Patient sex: F
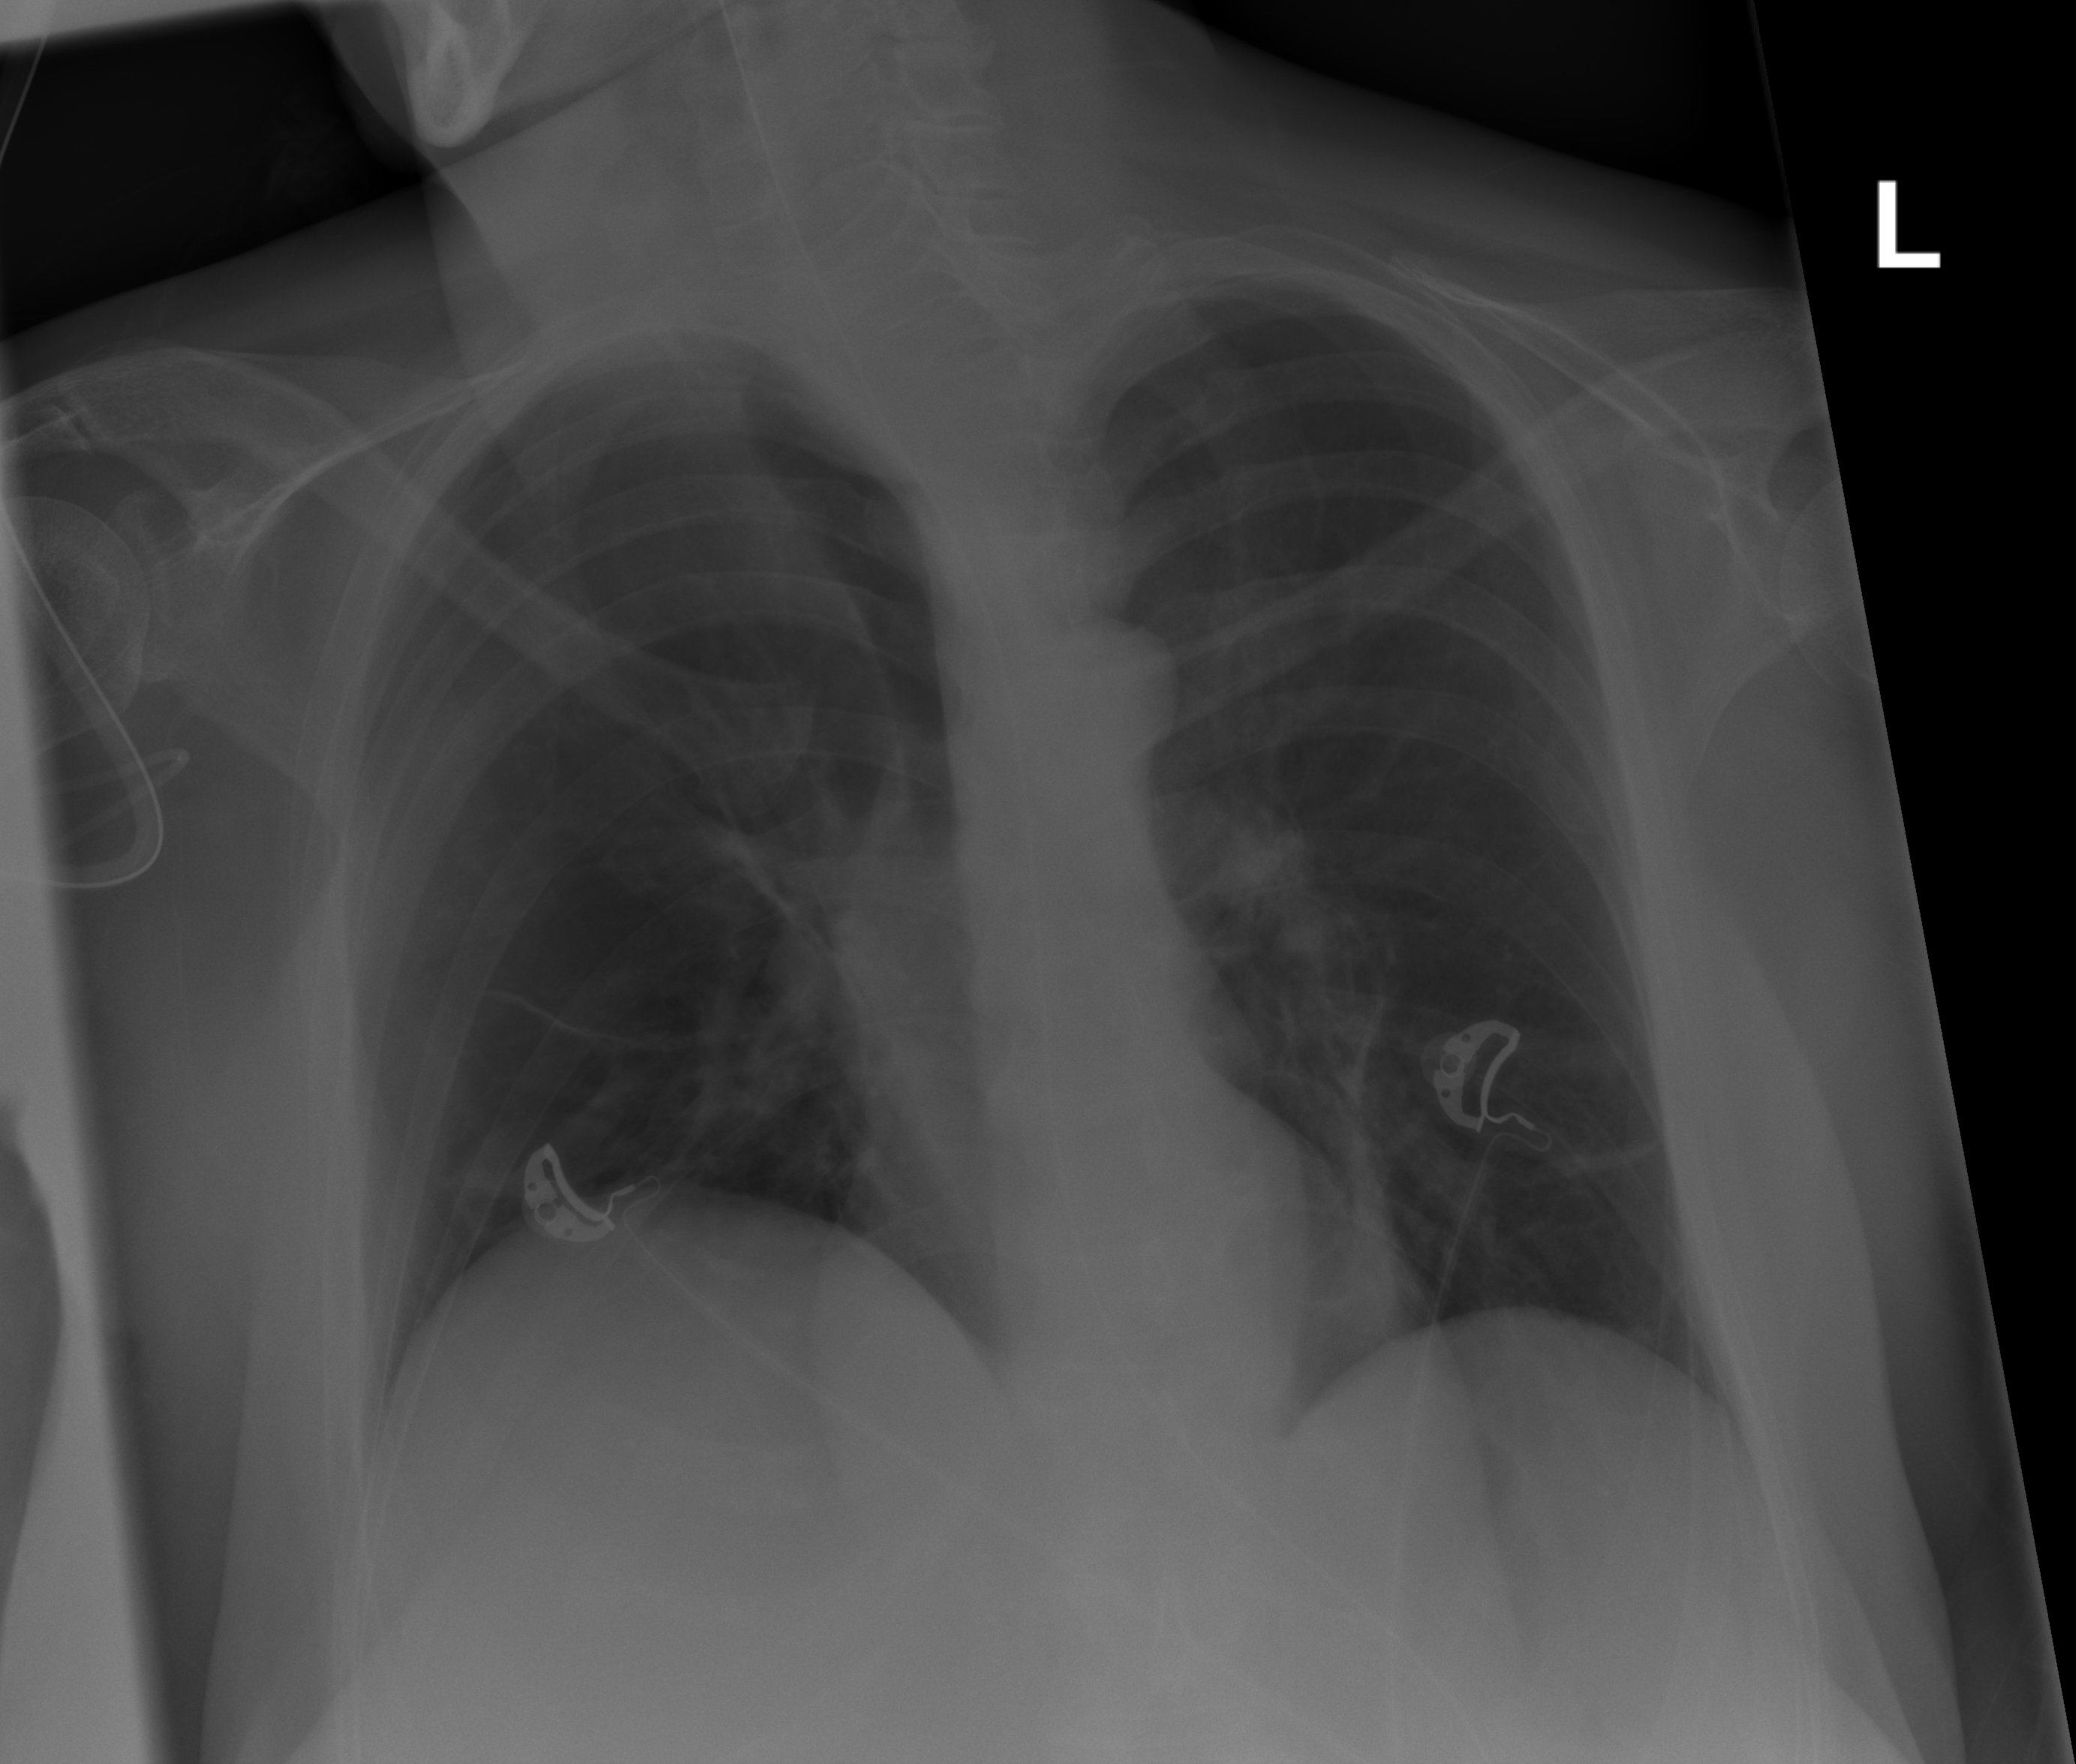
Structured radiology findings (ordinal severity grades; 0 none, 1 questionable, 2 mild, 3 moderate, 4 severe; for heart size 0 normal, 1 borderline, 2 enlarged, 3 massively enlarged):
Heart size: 0
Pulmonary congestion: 0
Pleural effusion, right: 2
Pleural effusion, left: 0
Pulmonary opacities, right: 0
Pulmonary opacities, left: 0
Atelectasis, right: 2
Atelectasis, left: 2